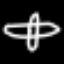
Label: airplane